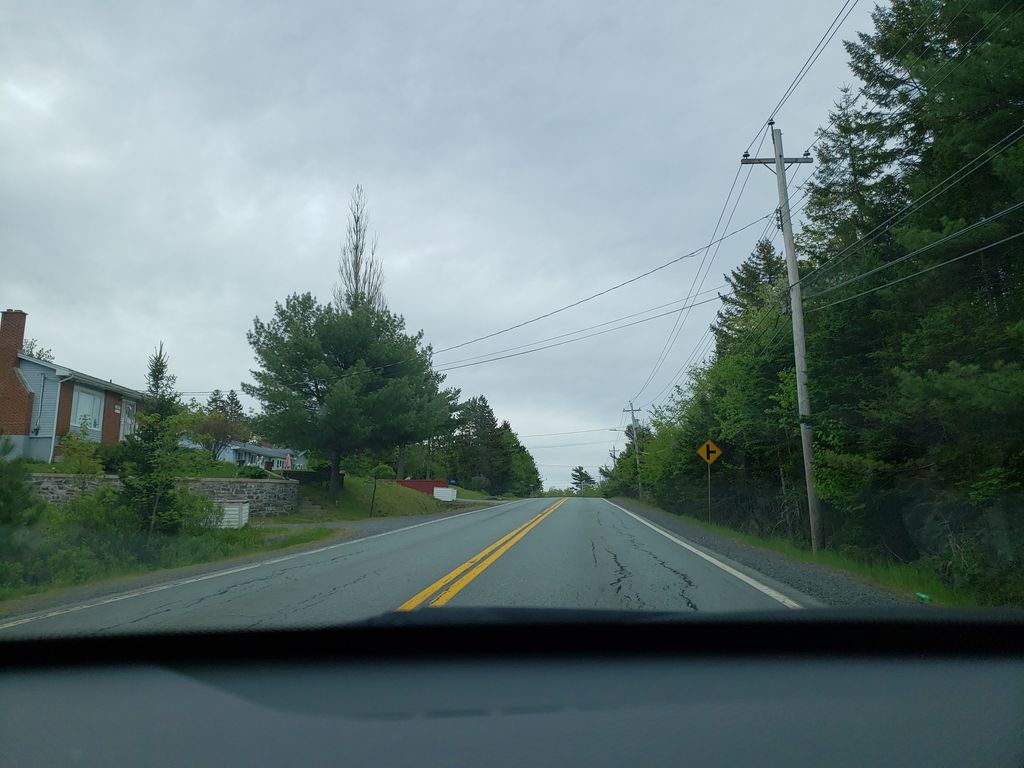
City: halifax